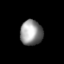
Tissue: lung
Cell type: Endothelial cells
Senescence score: 0.6019
Nuclear area (px): 548
Mean DAPI intensity: 145.033